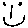
Label: smiley face